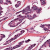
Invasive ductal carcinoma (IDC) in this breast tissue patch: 1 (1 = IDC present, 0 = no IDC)